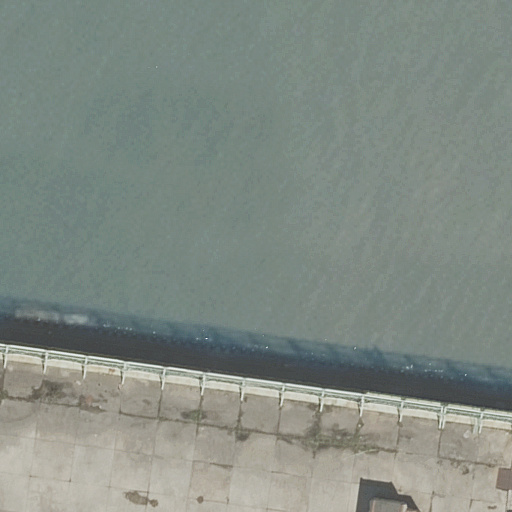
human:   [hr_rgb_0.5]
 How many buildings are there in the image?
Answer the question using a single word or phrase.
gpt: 1

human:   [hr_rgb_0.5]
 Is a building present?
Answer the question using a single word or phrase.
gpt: yes

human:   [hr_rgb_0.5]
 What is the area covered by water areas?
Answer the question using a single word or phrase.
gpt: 7251m2

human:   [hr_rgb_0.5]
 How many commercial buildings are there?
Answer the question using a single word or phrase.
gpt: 0

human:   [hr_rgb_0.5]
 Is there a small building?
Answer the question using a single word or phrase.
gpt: no

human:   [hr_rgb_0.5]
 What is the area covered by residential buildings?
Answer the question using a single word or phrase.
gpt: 2615m2

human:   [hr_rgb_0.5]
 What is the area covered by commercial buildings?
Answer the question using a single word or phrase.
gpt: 0m2

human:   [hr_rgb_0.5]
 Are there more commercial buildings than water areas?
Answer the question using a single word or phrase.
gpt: no

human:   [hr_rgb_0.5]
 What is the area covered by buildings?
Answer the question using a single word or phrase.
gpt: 2615m2

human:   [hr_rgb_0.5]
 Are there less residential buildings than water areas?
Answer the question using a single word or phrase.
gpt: no

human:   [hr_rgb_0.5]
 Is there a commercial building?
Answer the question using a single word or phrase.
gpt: no

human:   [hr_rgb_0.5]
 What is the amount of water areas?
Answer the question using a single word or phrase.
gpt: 1

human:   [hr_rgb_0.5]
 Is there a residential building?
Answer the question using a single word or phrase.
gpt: yes

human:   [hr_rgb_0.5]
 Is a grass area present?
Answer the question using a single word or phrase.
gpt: no

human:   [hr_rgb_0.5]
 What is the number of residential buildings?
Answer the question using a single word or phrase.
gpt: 1

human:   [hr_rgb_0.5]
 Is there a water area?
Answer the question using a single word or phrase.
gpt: yes

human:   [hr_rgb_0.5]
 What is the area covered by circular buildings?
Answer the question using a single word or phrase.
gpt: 0m2

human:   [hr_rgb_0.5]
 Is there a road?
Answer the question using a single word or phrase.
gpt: no

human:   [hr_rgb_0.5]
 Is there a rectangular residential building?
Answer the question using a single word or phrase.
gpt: yes

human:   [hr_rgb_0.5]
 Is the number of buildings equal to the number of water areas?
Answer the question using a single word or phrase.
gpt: yes

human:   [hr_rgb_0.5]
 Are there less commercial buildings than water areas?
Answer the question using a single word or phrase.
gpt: yes

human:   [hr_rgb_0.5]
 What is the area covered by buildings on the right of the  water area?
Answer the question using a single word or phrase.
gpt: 0m2

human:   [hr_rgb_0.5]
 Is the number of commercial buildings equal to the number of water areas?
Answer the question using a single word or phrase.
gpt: no

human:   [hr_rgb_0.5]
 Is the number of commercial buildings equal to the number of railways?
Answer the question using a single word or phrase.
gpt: yes

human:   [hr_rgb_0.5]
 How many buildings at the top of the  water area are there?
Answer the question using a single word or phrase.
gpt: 0

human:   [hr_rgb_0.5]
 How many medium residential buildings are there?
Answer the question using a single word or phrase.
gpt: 0

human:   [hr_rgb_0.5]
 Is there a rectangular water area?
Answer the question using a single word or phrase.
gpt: yes

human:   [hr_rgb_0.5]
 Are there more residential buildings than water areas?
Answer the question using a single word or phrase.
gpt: no

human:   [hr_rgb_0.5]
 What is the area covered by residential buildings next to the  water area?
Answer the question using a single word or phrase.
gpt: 2615m2

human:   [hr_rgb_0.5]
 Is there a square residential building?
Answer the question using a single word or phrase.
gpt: no

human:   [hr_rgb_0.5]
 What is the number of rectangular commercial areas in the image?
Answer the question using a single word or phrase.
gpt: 0

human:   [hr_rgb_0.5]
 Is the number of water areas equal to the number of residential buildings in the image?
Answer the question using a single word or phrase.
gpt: yes

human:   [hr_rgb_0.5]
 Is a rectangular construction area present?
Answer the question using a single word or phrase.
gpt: no

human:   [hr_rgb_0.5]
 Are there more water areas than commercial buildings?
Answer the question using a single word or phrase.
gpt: yes

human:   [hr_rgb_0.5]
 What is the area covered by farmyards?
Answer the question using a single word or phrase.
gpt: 0m2

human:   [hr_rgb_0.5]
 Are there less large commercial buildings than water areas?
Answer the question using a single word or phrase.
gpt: yes

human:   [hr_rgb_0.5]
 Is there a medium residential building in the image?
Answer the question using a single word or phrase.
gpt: no

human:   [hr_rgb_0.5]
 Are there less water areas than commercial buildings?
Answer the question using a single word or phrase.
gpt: no

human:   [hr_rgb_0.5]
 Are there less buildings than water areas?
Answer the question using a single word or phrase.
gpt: no

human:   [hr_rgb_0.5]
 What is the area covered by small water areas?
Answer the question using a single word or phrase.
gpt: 0m2

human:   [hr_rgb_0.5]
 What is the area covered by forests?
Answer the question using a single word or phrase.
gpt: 0m2

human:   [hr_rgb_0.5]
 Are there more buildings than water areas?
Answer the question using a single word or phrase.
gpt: no

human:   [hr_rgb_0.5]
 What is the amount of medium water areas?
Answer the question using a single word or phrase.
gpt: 0

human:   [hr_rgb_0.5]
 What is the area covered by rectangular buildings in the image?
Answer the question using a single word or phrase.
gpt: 2615m2

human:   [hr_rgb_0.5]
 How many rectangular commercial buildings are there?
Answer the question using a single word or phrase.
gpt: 0

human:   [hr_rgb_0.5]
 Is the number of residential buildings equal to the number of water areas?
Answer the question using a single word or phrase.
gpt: yes

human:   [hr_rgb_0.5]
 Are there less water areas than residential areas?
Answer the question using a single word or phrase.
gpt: no

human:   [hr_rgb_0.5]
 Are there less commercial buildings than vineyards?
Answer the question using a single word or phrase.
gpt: no

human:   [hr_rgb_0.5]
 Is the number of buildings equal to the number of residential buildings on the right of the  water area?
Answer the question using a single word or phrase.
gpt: no

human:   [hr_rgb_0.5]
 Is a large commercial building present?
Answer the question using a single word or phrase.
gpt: no

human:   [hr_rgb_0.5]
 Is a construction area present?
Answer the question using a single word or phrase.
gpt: no

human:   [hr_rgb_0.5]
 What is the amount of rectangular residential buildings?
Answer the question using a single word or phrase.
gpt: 1

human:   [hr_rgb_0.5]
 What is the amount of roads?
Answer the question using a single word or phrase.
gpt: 0

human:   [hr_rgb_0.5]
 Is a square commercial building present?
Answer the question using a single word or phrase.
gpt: no

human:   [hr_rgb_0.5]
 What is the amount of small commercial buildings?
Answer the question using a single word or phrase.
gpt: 0

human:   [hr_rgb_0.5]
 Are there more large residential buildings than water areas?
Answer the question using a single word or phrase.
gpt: no

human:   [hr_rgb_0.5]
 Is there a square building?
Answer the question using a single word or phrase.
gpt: no

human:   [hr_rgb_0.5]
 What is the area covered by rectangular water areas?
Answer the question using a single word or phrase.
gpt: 7251m2

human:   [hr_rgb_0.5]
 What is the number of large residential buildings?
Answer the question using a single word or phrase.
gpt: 1

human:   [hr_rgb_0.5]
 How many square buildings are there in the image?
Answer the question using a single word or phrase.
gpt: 0

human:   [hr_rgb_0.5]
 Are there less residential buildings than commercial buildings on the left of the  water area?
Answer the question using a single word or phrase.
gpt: no

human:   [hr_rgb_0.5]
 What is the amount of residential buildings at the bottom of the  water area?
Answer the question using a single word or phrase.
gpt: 1

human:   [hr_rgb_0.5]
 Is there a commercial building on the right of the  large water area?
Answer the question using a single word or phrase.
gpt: no

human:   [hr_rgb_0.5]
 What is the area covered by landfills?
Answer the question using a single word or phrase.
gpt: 0m2